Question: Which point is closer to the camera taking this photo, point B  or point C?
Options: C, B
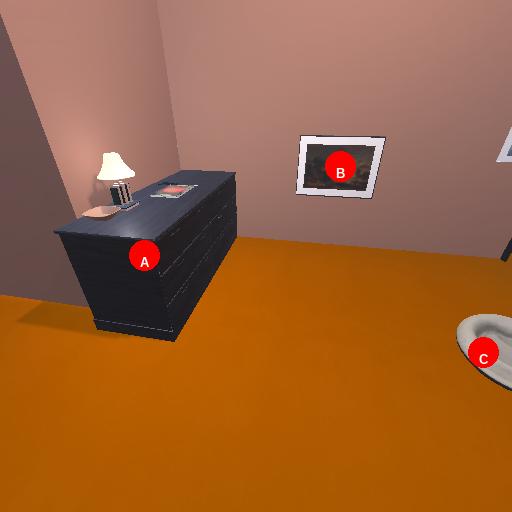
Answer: C